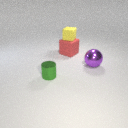
large purple metal sphere behind small green metal cylinder